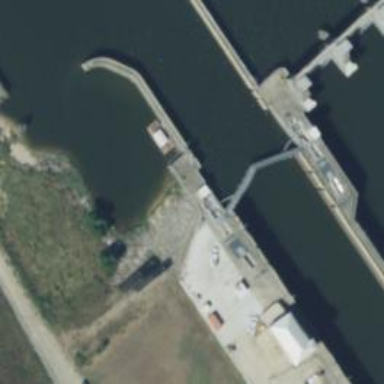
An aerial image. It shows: Lock gate on waterway.